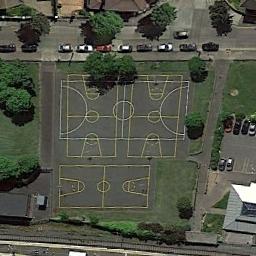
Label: basketball_court